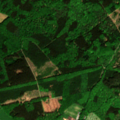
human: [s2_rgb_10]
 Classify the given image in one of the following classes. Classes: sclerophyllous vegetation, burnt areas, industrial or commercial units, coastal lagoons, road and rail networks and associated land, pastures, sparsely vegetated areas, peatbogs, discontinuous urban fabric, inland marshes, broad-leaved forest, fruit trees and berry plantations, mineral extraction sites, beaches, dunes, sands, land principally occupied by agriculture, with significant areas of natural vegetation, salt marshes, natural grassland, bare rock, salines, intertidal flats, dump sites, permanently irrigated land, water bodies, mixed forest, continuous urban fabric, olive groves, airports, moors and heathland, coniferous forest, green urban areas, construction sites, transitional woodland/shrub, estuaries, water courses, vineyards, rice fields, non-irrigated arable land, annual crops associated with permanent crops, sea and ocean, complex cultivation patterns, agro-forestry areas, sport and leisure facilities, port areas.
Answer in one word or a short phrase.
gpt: discontinuous urban fabric, land principally occupied by agriculture, with significant areas of natural vegetation, mixed forest